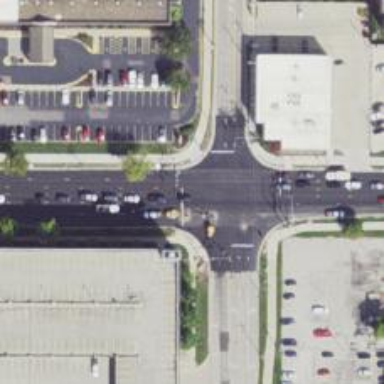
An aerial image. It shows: Marked road crossing.